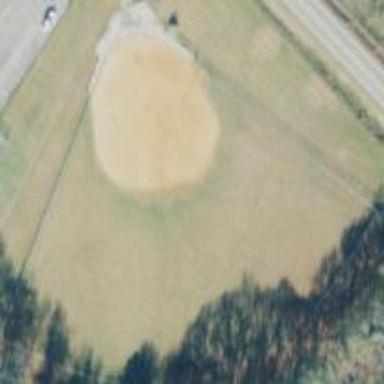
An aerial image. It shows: Baseball pitch for leisure and sports activities.